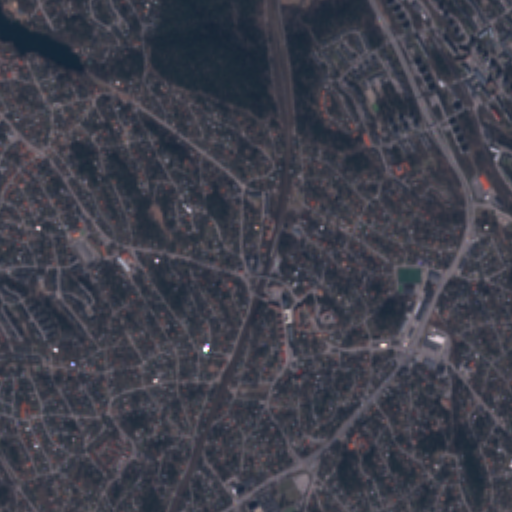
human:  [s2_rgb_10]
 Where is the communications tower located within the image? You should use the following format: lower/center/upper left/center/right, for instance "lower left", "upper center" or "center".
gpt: The communications tower is located in the center right of the image.
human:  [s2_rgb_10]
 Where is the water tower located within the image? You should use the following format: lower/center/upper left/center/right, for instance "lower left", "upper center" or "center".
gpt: The water tower is located in the center of the image.
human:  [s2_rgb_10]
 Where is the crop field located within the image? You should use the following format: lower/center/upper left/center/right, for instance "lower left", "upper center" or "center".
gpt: There is no crop field in the image.